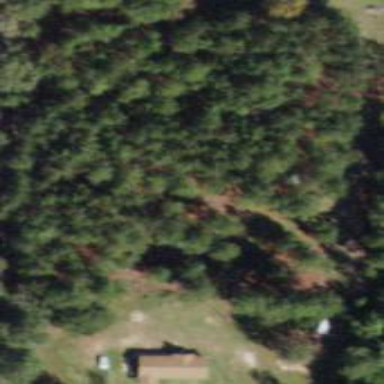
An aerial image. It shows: Mixed leaf woodland.